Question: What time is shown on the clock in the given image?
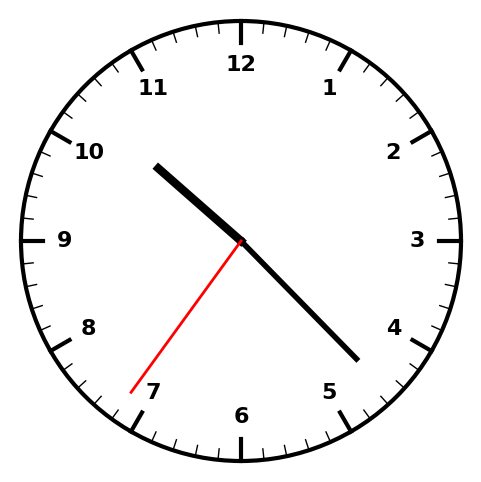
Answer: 10:22:36